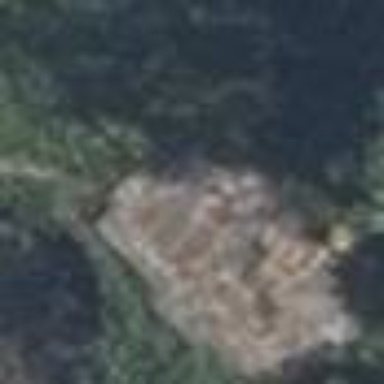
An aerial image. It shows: Ruins of building.